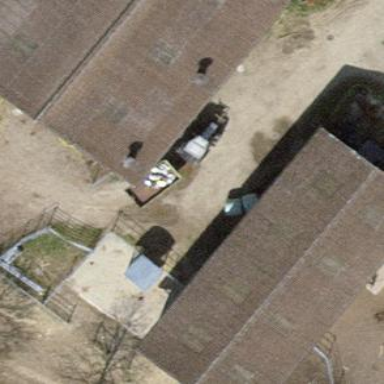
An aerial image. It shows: Farm auxiliary building with gabled roof.